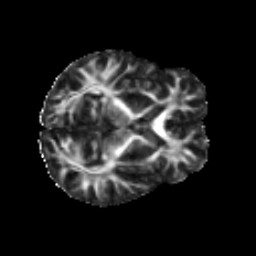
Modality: FA
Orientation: axial
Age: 22
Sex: male
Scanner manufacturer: ge
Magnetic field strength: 3 T
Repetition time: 7.8 s
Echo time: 0.0606 s